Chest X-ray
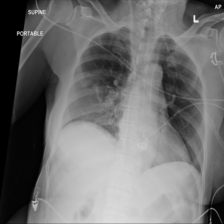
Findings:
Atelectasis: negative
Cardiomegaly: negative
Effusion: negative
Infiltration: negative
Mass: negative
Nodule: negative
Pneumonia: negative
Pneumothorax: negative
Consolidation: negative
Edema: negative
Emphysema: negative
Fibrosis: negative
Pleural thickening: negative
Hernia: negative